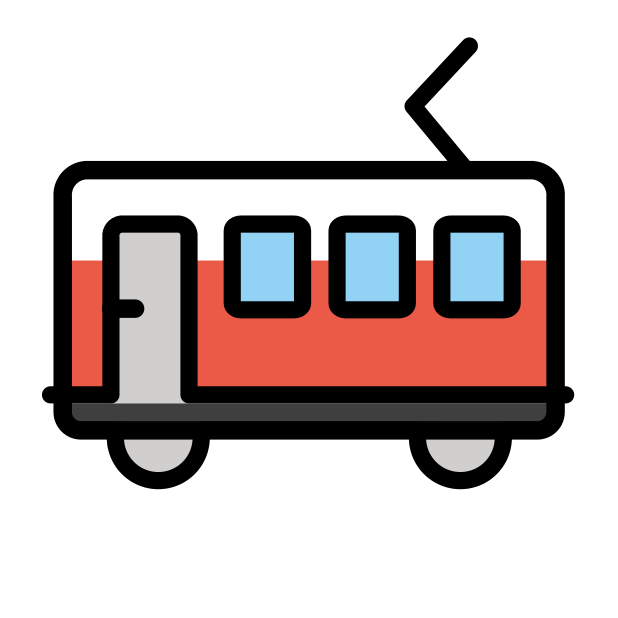
railway car